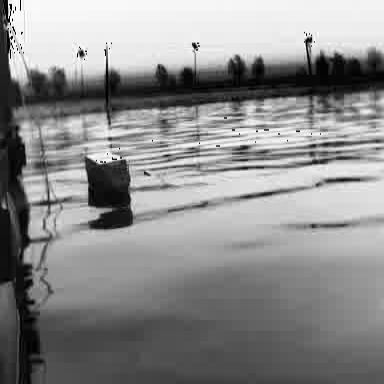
There is a fishing_boat in the infrared image.